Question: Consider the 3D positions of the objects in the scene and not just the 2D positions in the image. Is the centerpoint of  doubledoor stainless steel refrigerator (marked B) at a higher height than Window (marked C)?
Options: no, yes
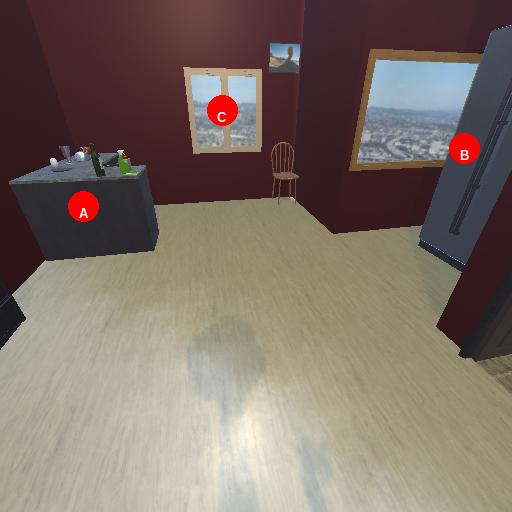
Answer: no